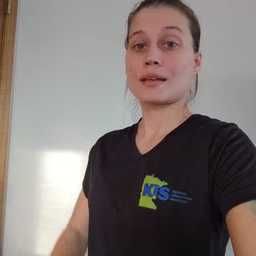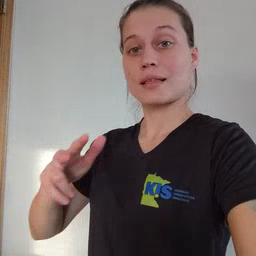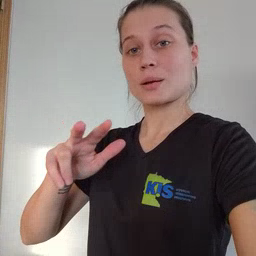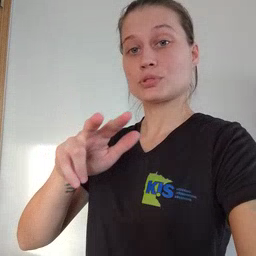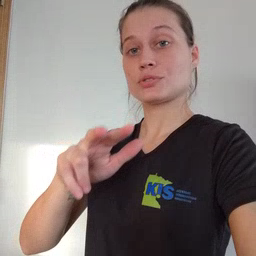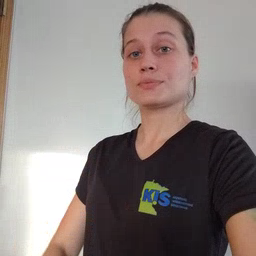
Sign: helicopter